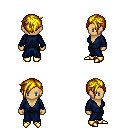
a pixel art fantasy rpg character, female body template, human, tanned skin, blue robe, white pants, blonde pixie cut hairstyle, gold boots, four views (front, back, left, right), 2x2 character sprite sheet, small pixel art, hard edges, no anti-aliasing